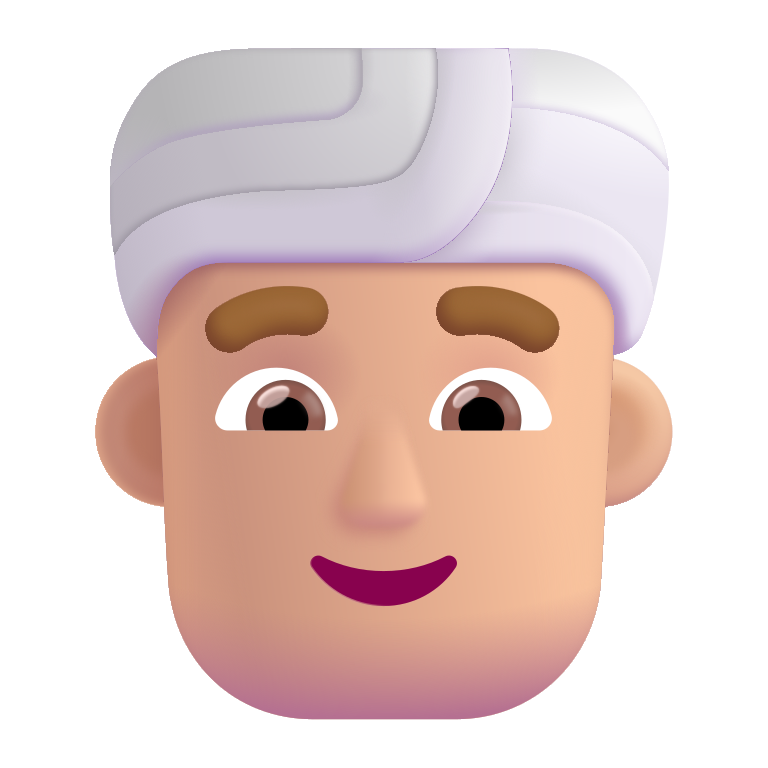
man wearing turban color  light